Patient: sex M, age 69
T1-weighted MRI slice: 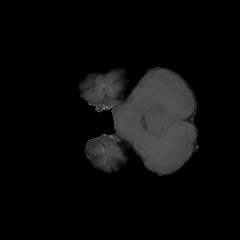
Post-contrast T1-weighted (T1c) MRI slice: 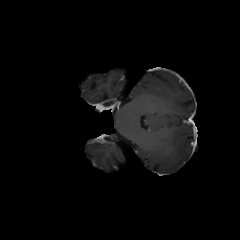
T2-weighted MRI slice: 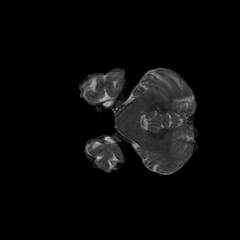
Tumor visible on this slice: no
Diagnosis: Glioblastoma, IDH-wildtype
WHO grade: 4